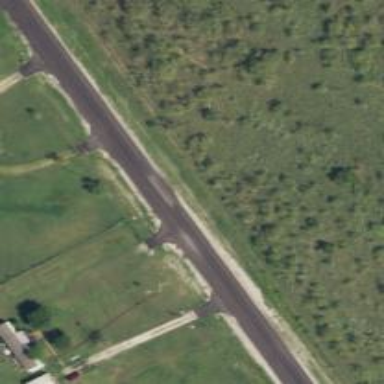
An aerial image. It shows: Residential road.